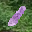
Label: 1